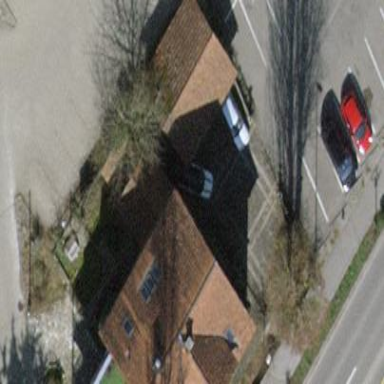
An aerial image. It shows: Garage building.